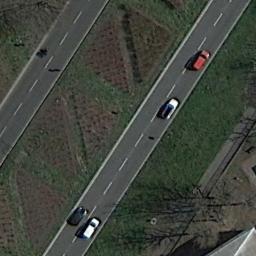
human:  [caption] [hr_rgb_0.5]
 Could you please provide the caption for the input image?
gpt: There are three cars on each highway .

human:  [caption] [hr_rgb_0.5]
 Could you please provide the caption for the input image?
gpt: The freeway goes through the grass with some cars .

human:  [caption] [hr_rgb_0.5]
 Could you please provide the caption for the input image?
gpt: There are large green lawns around the freeway and there are four cars on the freeway .

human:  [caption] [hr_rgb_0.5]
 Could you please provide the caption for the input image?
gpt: Two straight freeways go through the lawn and some cars are driving on the freeway .

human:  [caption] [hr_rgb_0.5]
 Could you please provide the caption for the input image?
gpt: There are green belts along the freeway with four cars .